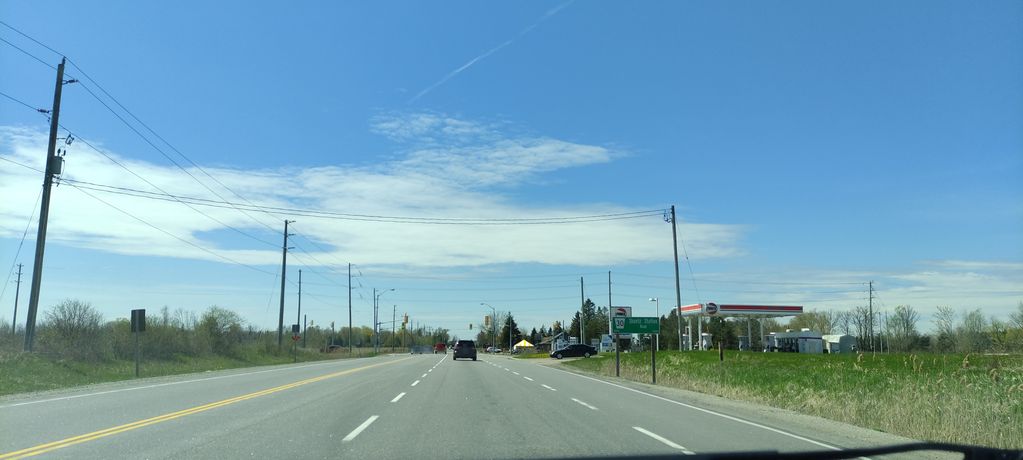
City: kitchener-waterloo